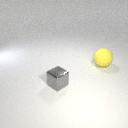
small gray metal cube in front of large yellow rubber sphere